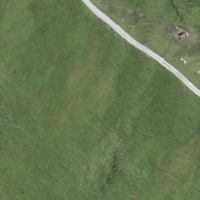
EUNIS habitat code: 24
Species observed at this site:
Parnassia palustris